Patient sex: M
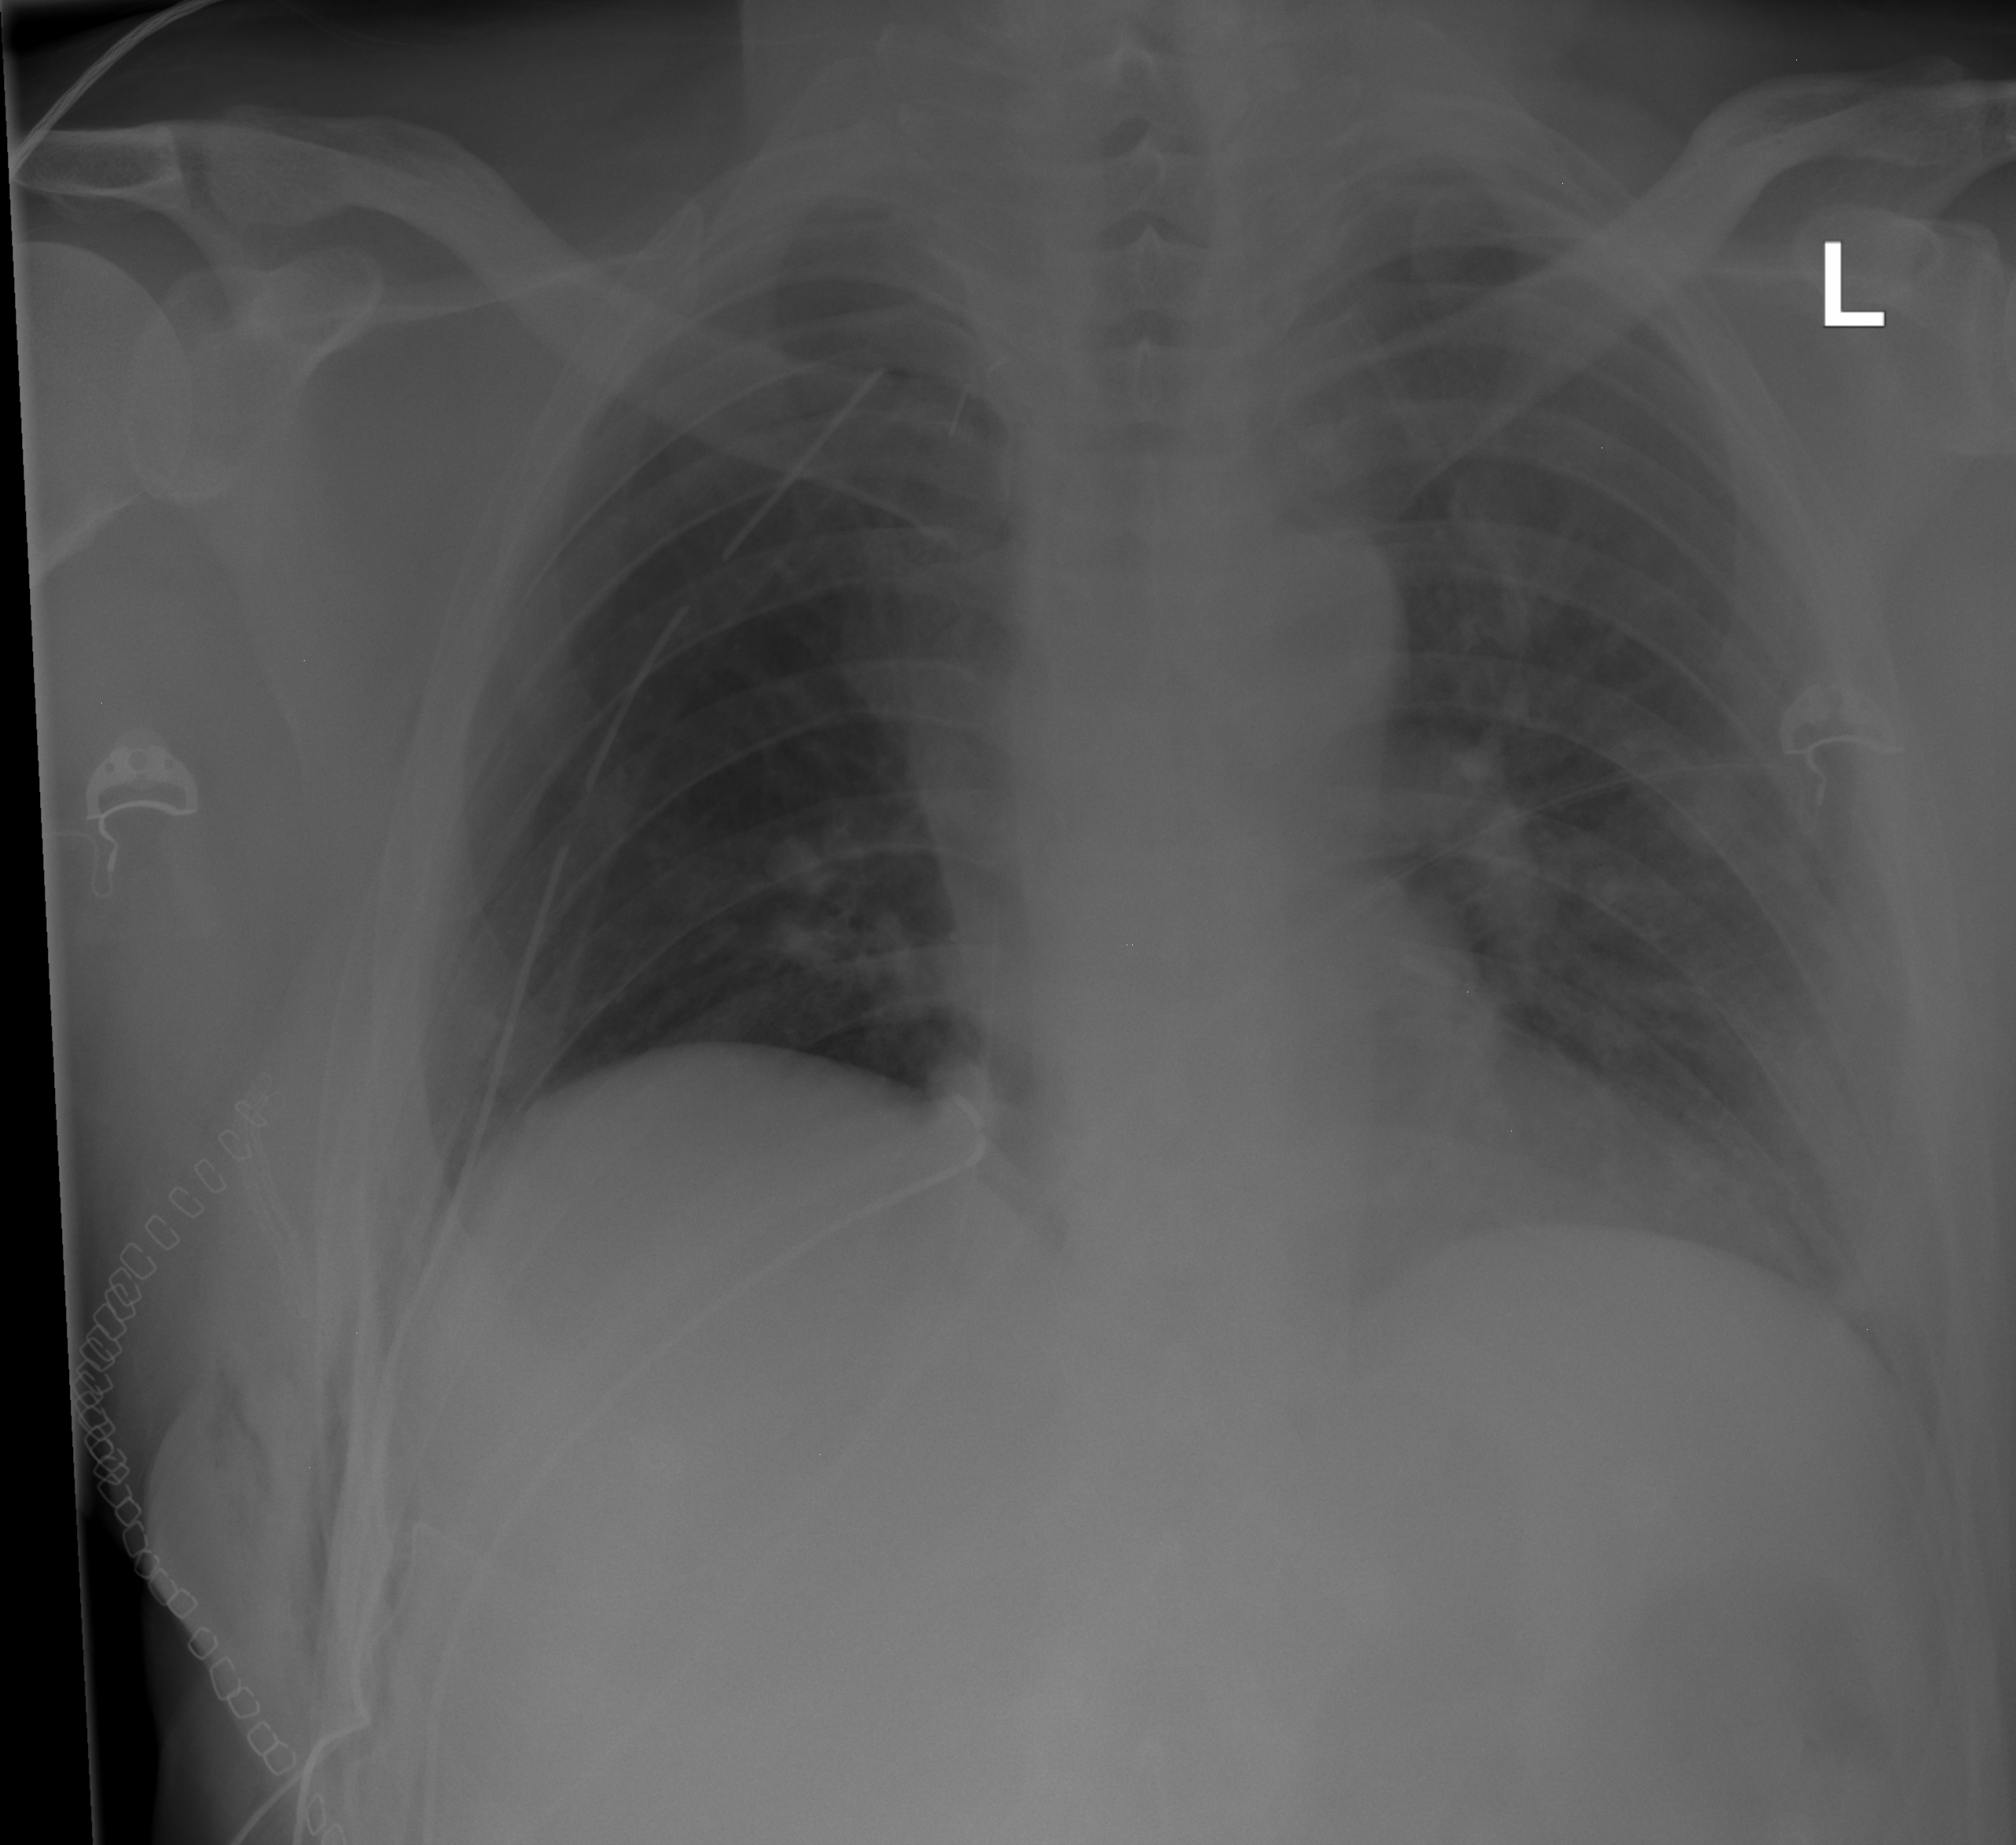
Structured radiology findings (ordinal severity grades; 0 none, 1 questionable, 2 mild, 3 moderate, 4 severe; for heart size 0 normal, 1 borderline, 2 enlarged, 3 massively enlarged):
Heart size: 0
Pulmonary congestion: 0
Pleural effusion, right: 0
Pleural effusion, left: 0
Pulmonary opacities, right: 0
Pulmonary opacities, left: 0
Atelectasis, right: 0
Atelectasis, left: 2